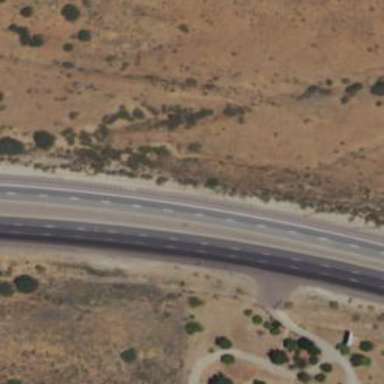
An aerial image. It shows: This image shows trunk highway that functions as expressway.